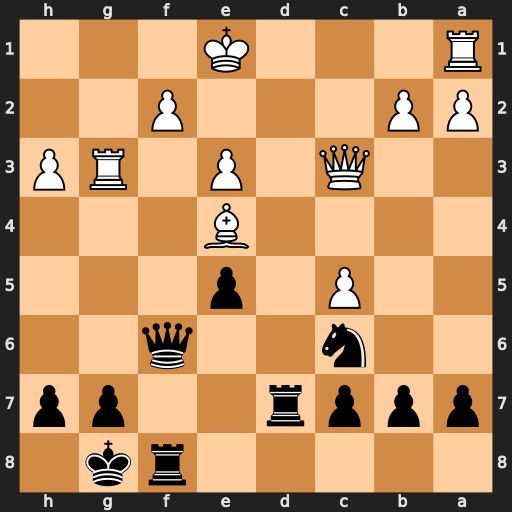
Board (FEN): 5rk1/pppr2pp/2n2q2/2P1p3/4B3/2Q1P1RP/PP3P2/R3K3
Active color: b
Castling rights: Q
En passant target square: -
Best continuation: Qxf2#